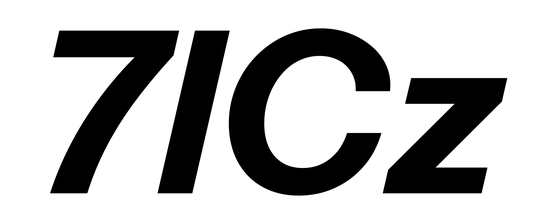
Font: InstrumentSans-Italic_Bold_Italic